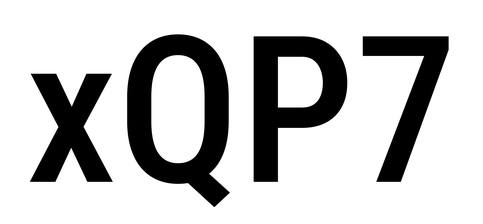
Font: Roboto_Condensed_Medium